Question: how can I do something when I successfully liked an item in facebook?
I want to run my defined function after facebook's like event (in js), how can i do it ?

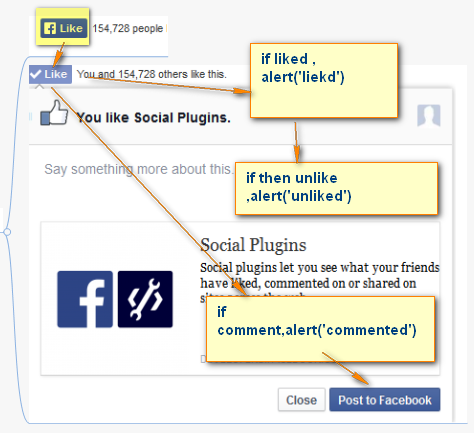
Answer: You can subscribe events for these functions.
<URL>